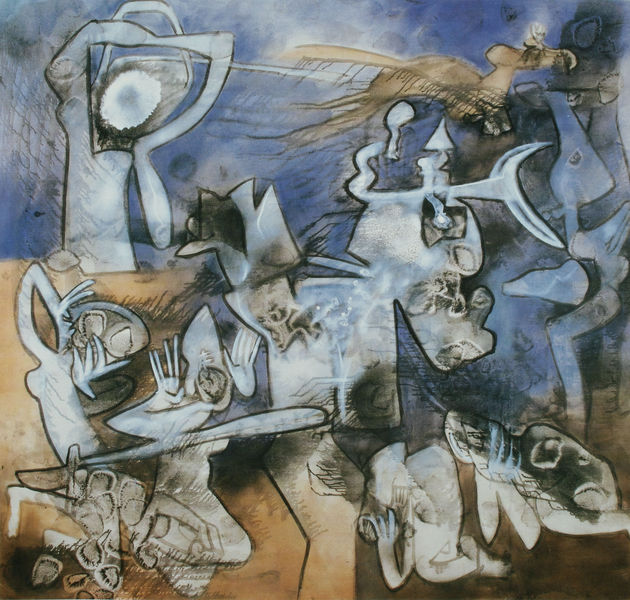
Titel: Il proprio corno mio, Ausgerechnet mein Horn
Künstler: Roberto Matta
Standort: Italien
Institution: Privatsammlung
Schlagwörter: blau, kopf, vogel, weiß, frauen, gelb, menschen, ocker, braun, grau, schwarz, hund, tiere, muster, flaschen, arm, arme, entsetzen, messer, bild, hände, haare, beine, bein, abstrakt, modern, formen, linien, figuren, picasso, schmerz, hörner, bld, stier, chagall, flosse, spätwerk, besser, ocjer